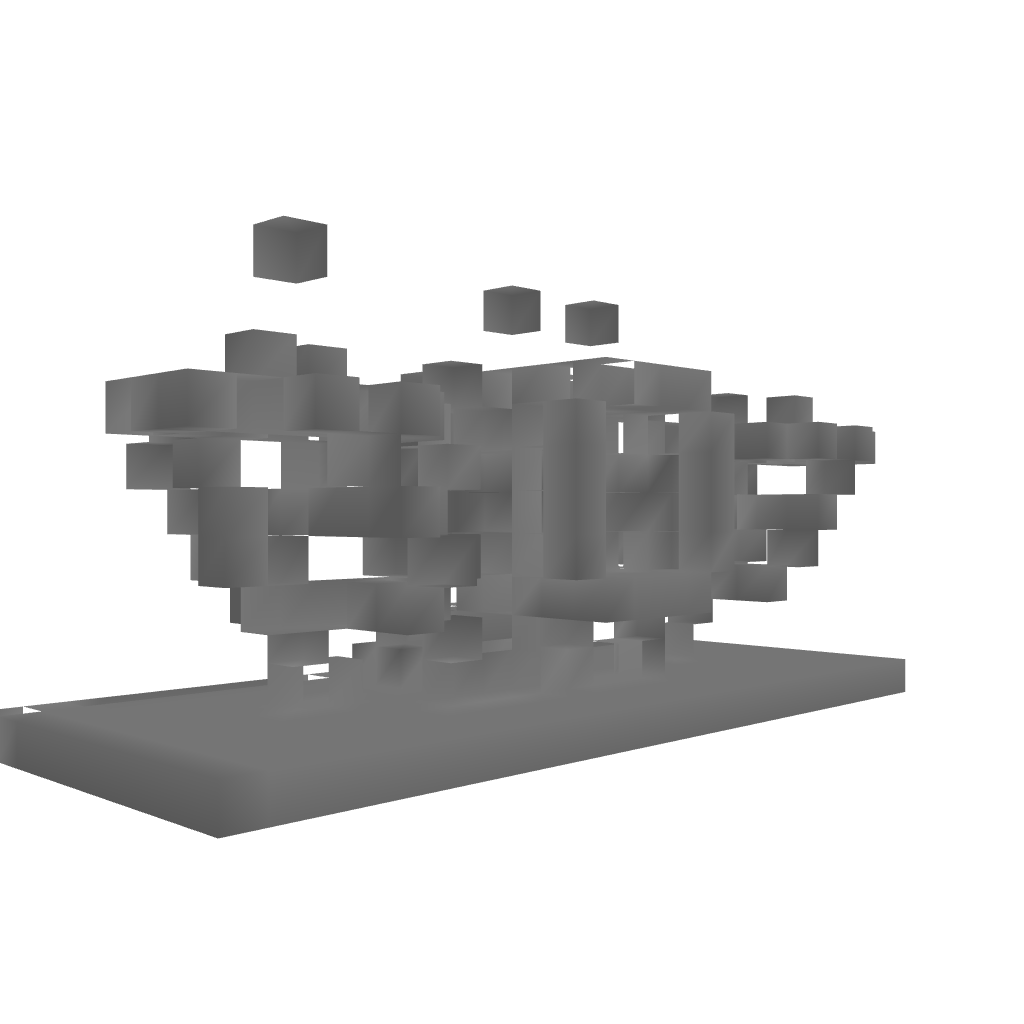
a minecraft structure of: Door 4x4 bad low quality